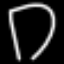
Label: square